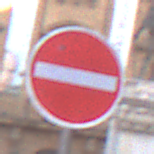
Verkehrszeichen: VerbotDerEinfahrt
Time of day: MorningAfternoon
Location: Outdoor (Urban)
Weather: PartlyCloudy
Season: NotSpecified
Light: Natural